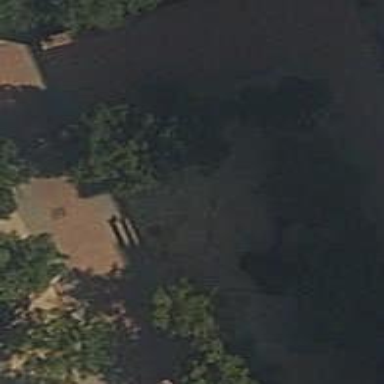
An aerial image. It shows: Picnic table located in leisure land area.